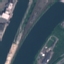
Land use / land cover: River